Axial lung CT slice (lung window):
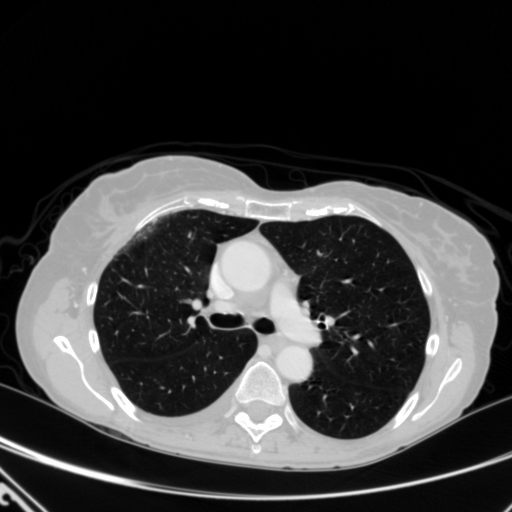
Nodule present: no